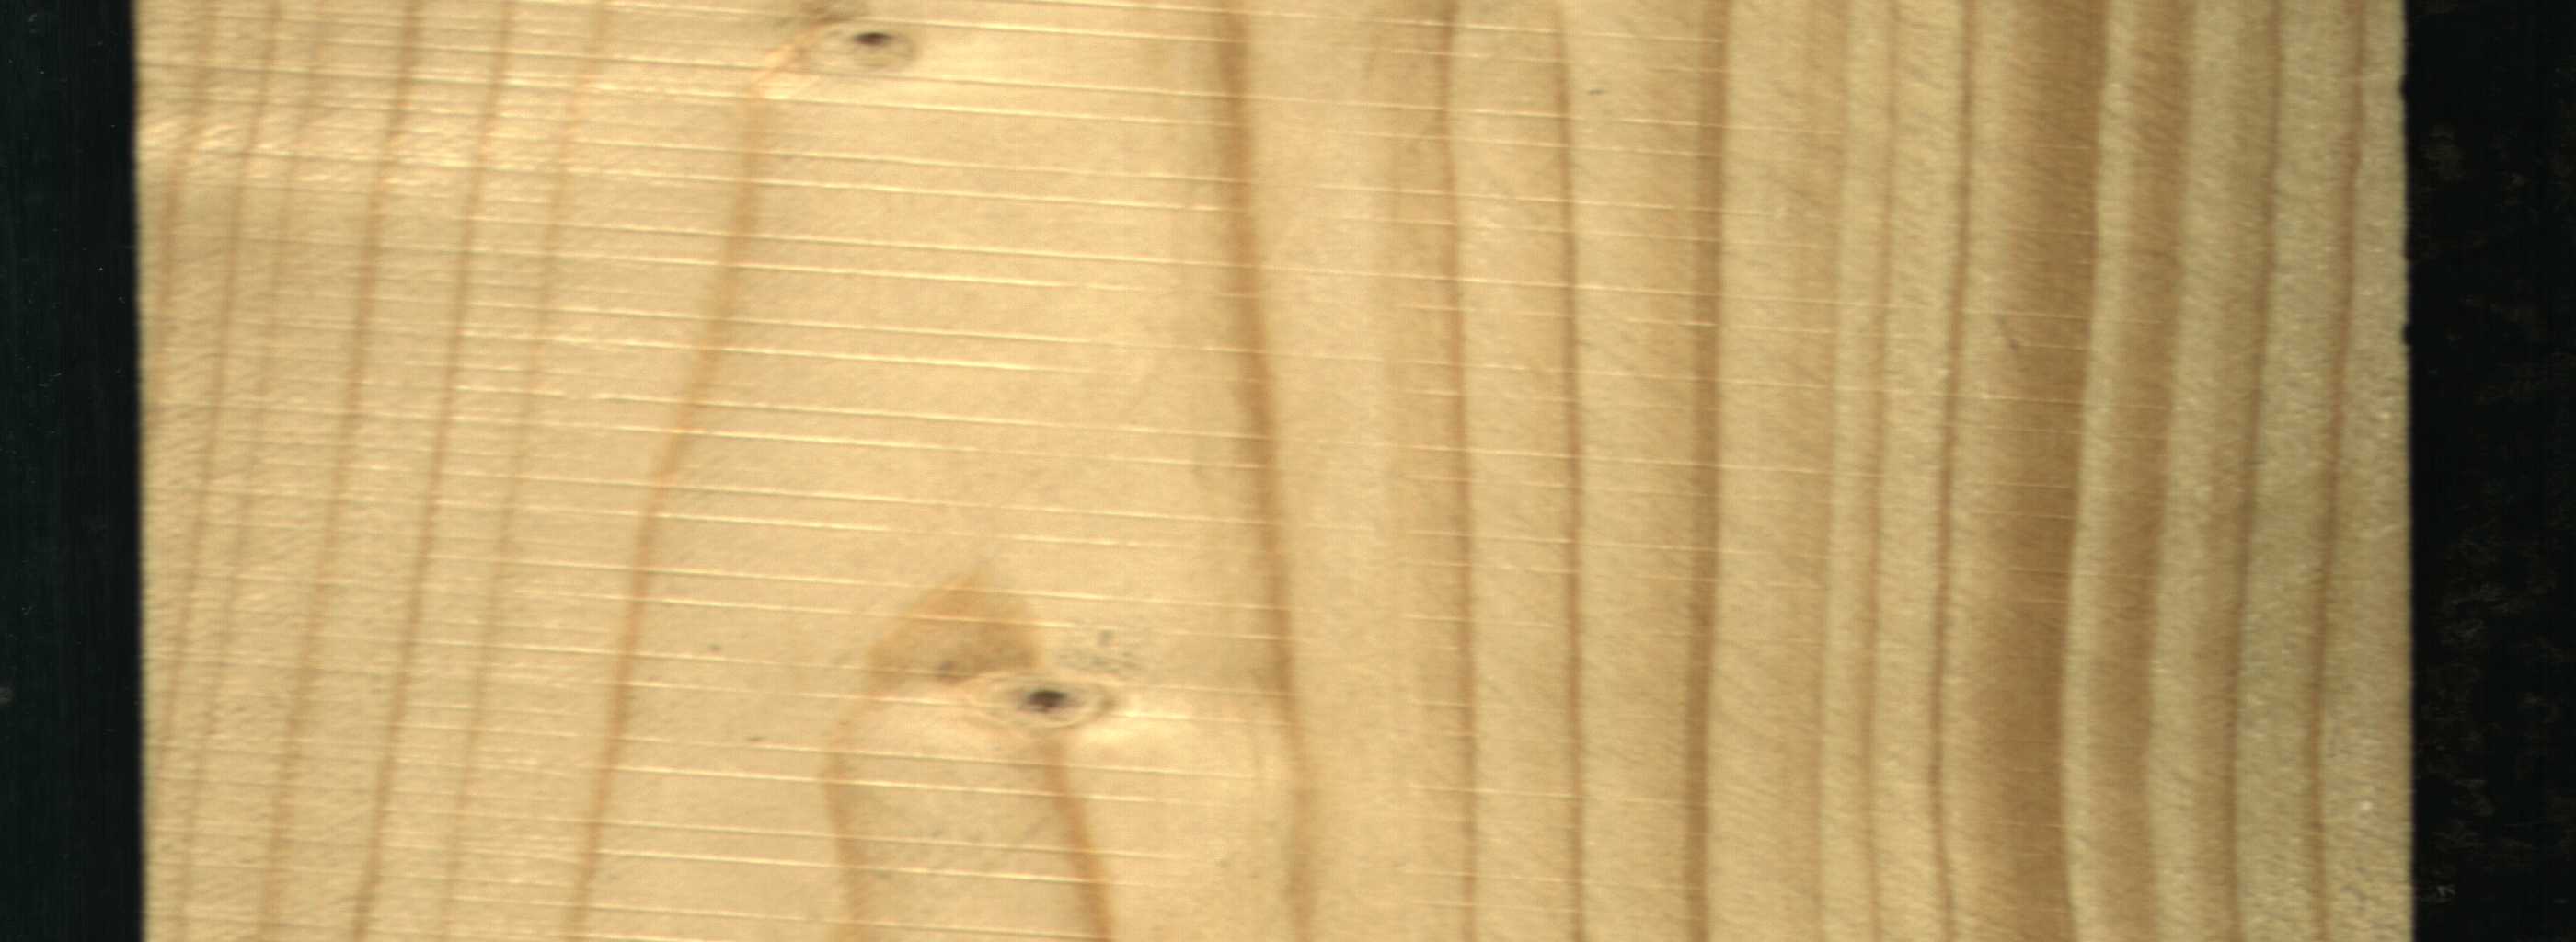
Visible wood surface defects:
Live_Knot
Live_Knot